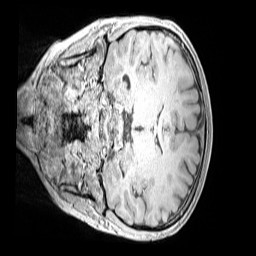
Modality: MP2RAGE
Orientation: coronal
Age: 12
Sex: male
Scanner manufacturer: siemens
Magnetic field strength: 3 T
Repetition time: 4 s
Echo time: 0.00299 s